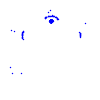
Particle: electron